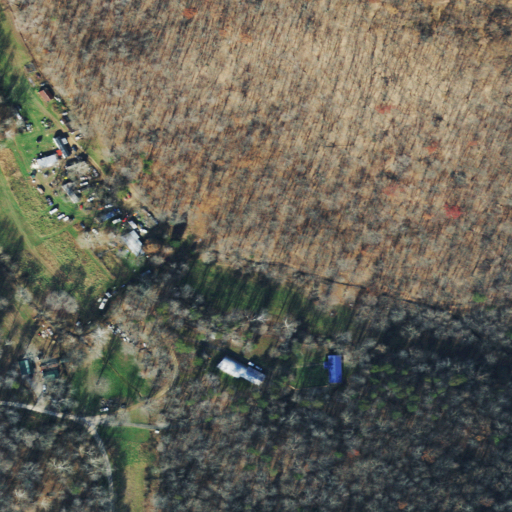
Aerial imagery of valley in Ohio named Truitt Hollow containing deciduous forest, open development, pasture, mixed forest, low intensity development, and shrub